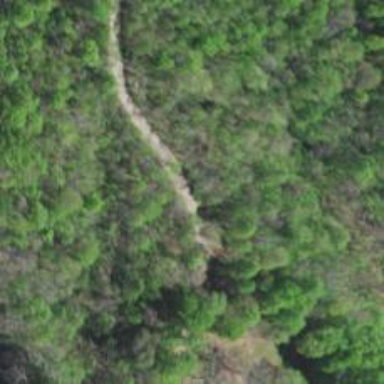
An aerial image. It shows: Driveway leading to service road.